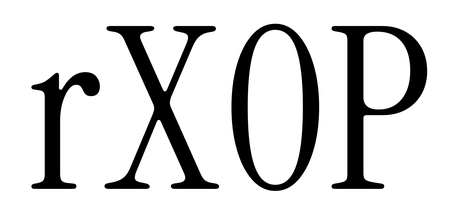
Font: InstrumentSerif-Regular